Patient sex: M
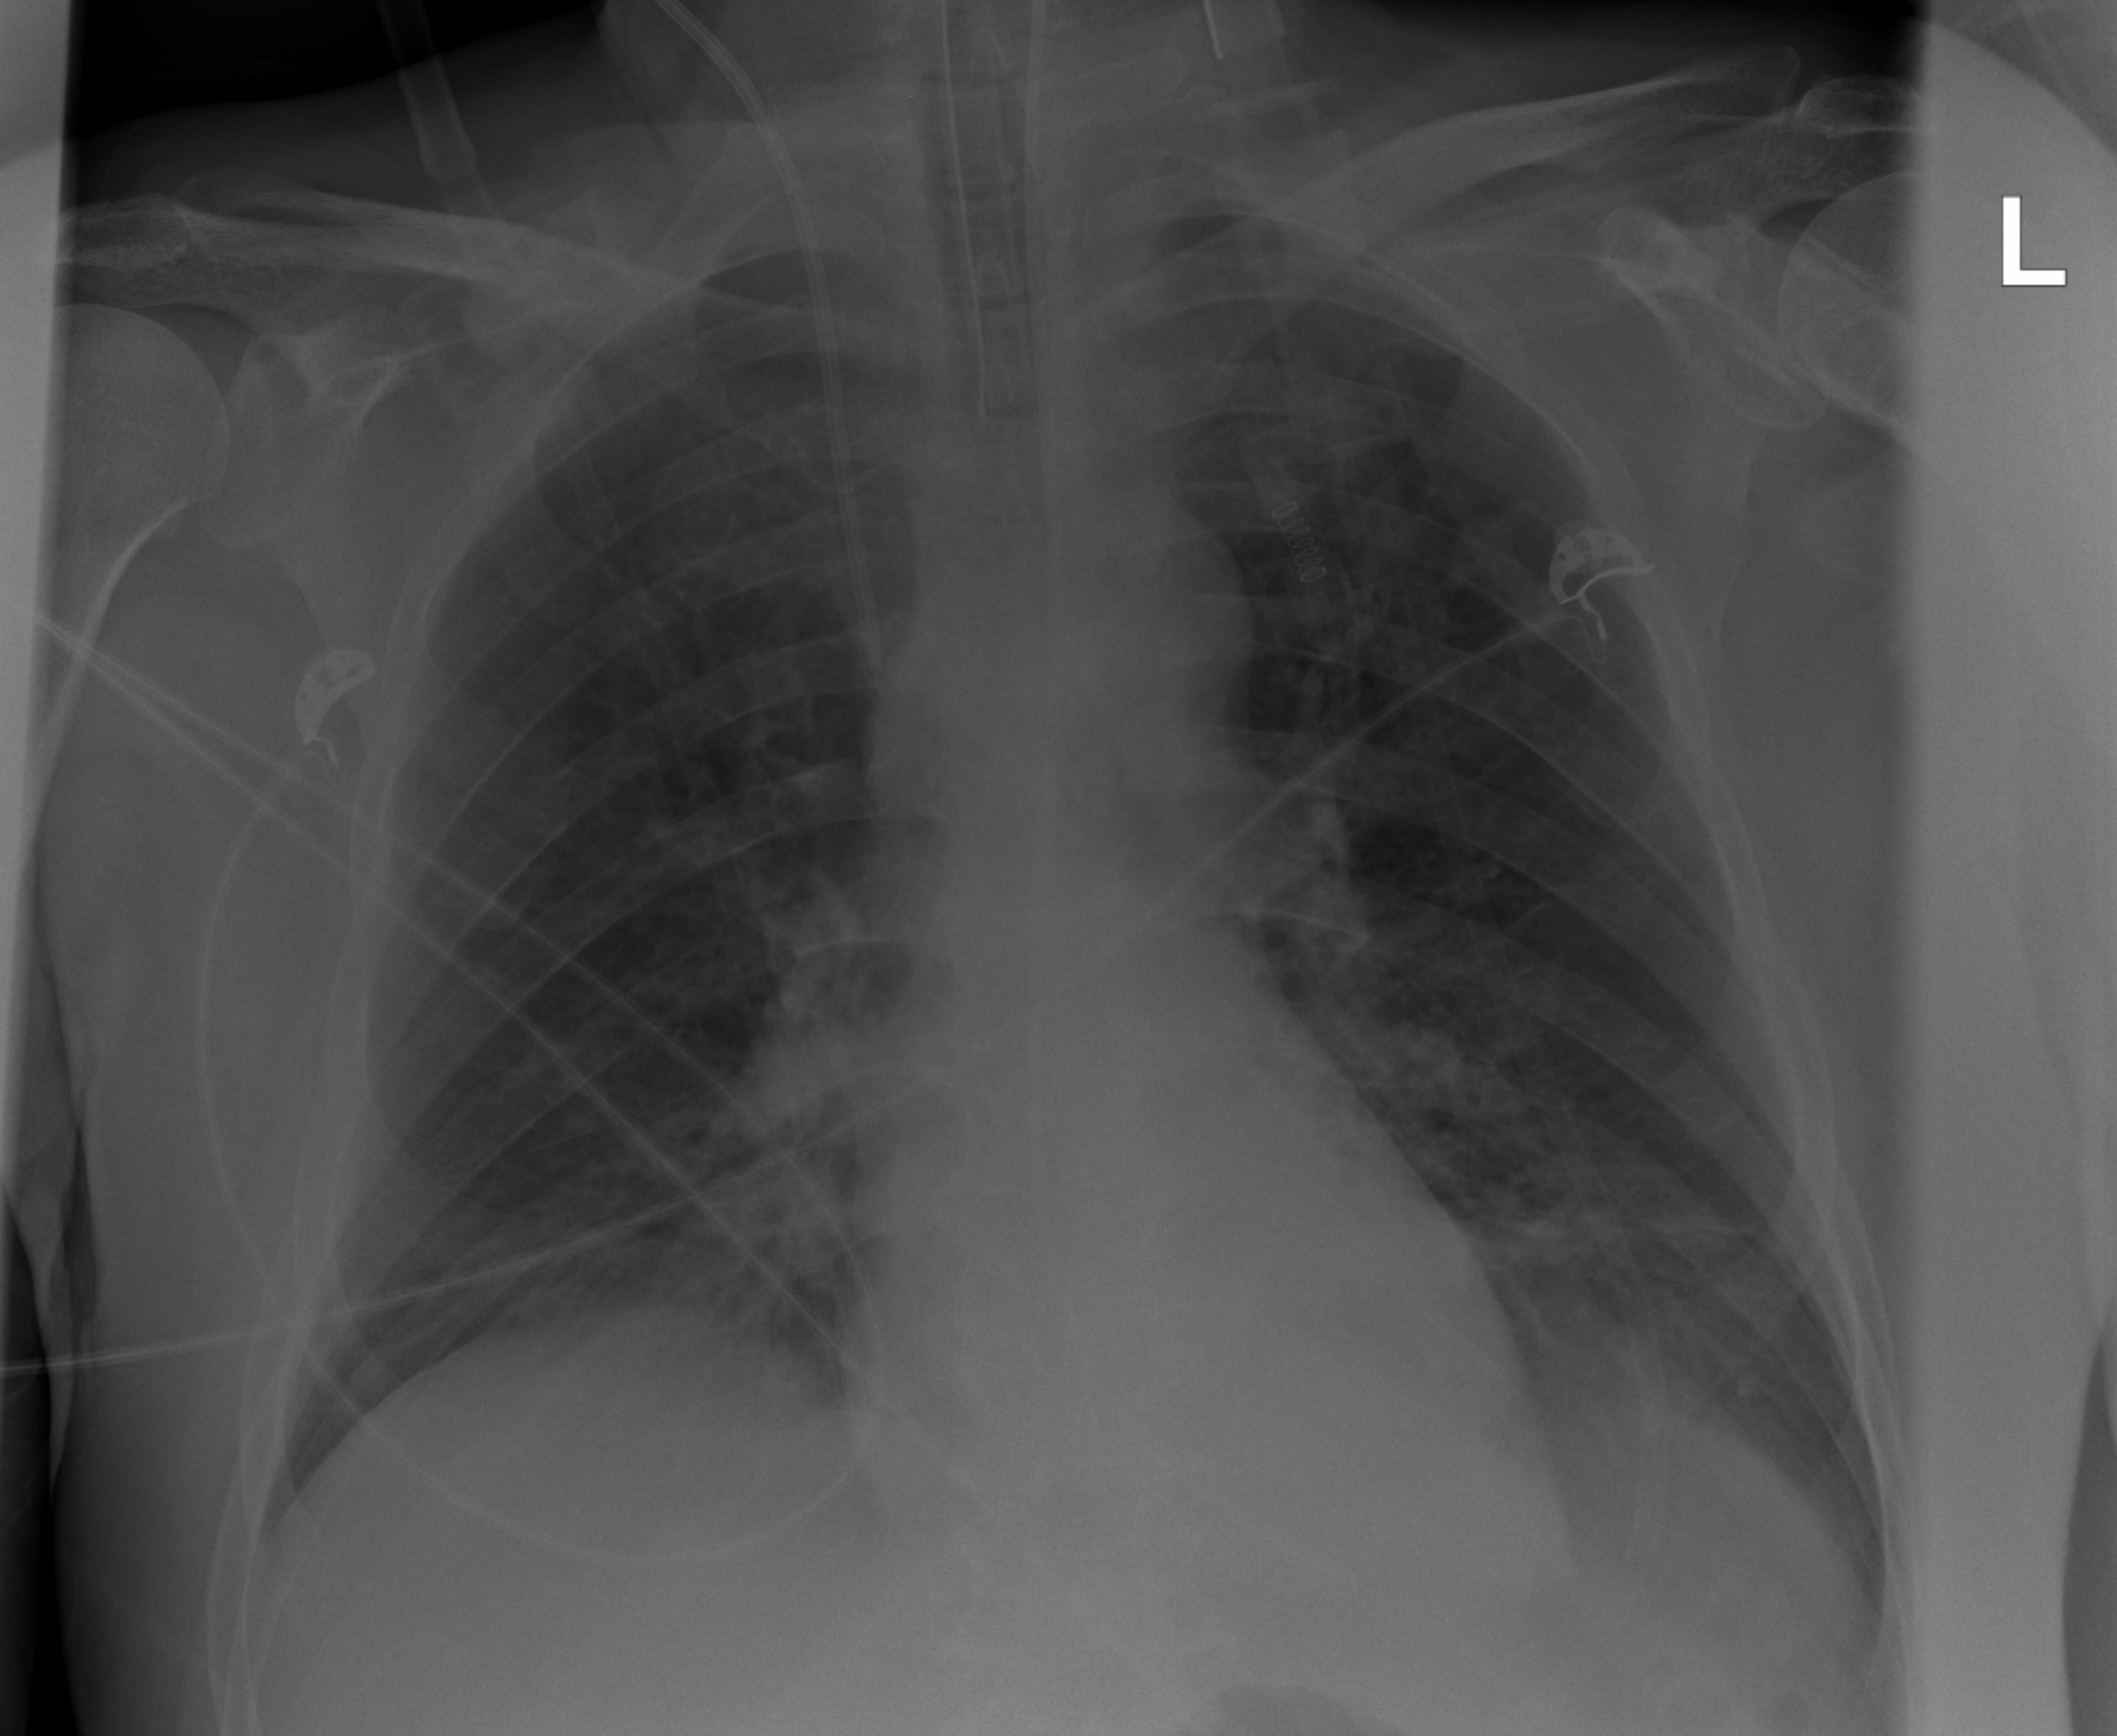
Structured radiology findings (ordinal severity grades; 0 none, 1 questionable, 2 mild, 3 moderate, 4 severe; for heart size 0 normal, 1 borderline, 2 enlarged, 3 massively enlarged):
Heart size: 0
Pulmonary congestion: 0
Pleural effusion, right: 0
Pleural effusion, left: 2
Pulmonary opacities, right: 2
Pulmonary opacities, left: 2
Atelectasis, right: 2
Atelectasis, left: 0